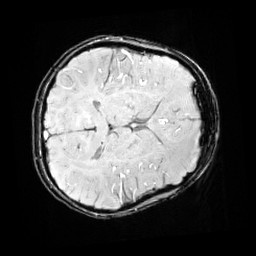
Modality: SWI
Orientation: axial
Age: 10
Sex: male
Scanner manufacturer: siemens
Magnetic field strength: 3 T
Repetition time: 0.027 s
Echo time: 0.02 s